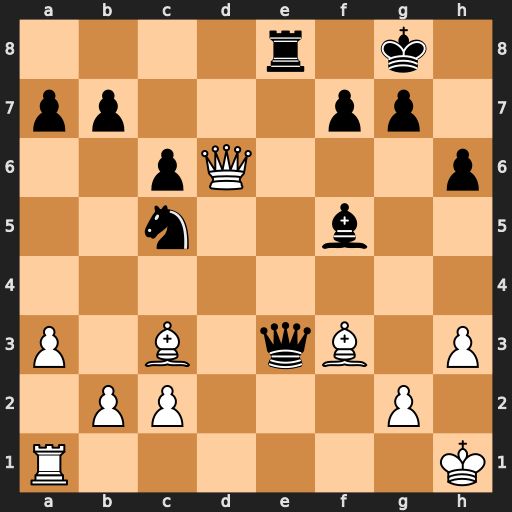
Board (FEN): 4r1k1/pp3pp1/2pQ3p/2n2b2/8/P1B1qB1P/1PP3P1/R6K
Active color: w
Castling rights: -
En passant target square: -
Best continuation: Re1 Ne4 Bxe4